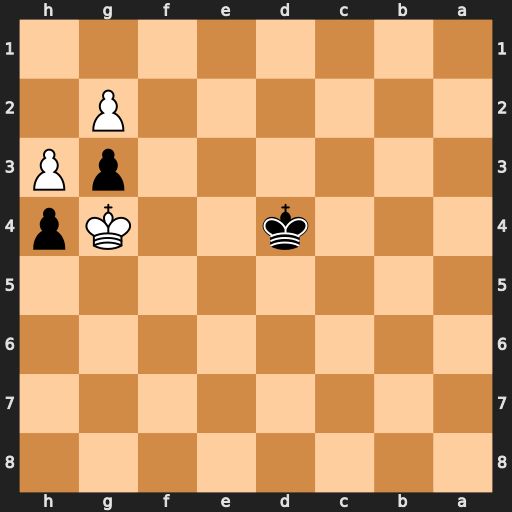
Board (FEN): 8/8/8/8/3k2Kp/6pP/6P1/8
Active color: b
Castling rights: -
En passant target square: -
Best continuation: Ke3 Kxh4 Kf2